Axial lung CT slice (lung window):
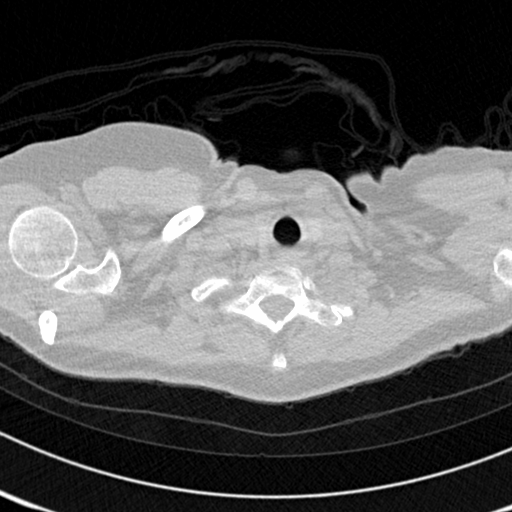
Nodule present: no